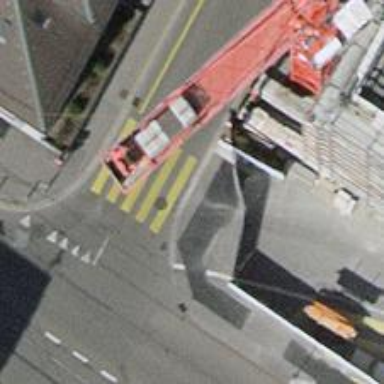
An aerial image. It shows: Uncontrolled zebra crossing with notable zebra markings.